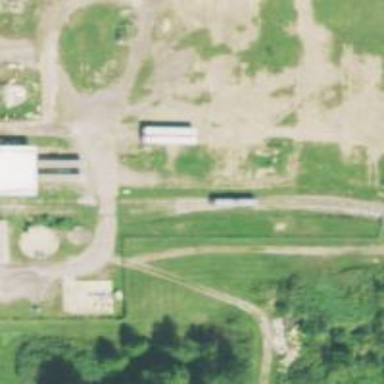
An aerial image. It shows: Rail spur service.